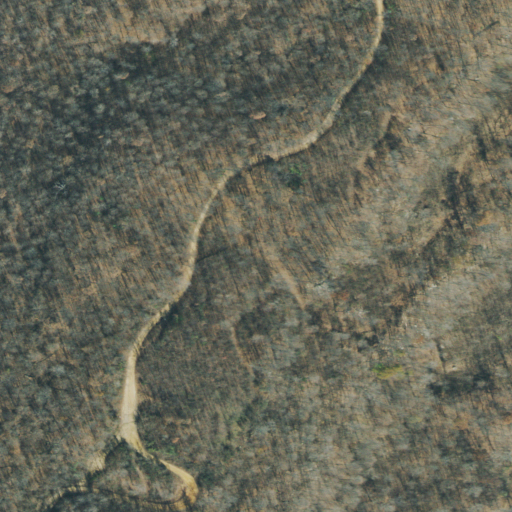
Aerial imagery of depression(s) in Tennessee named Punch Bowl containing deciduous forest and shrub